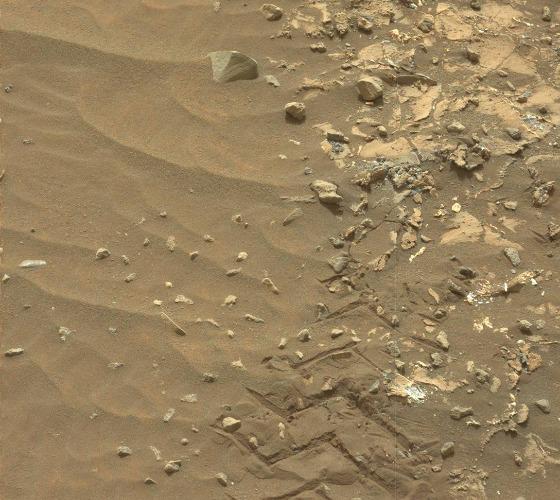
Terrain classes present: Bedrock, Gravel / Sand / Soil, Rock, Shadow, Track